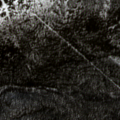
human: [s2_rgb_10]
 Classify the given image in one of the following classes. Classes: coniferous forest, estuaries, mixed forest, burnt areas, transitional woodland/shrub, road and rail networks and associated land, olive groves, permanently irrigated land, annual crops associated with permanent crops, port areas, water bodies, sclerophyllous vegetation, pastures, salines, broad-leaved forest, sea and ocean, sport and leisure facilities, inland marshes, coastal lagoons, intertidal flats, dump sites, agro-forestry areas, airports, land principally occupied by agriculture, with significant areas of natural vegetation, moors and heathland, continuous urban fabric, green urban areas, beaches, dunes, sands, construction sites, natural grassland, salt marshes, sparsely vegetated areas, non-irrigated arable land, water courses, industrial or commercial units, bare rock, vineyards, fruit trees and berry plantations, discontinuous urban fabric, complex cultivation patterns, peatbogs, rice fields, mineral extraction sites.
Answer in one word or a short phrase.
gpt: coniferous forest, moors and heathland, transitional woodland/shrub